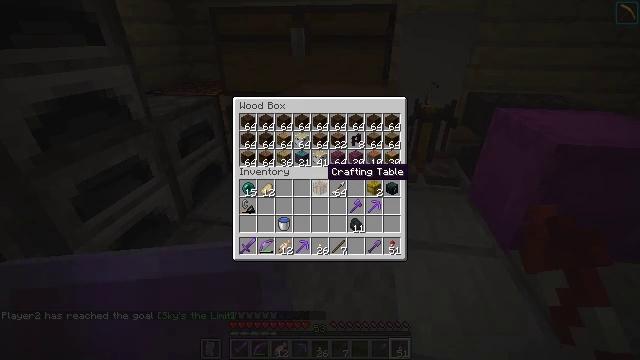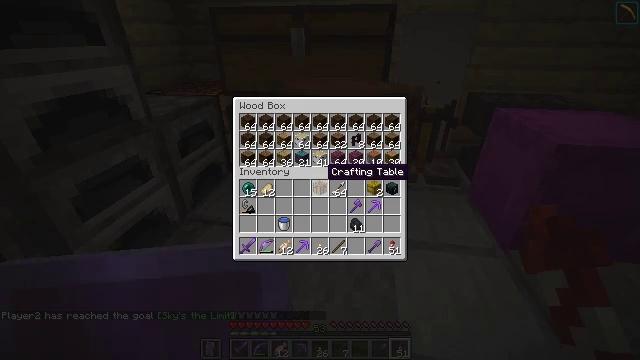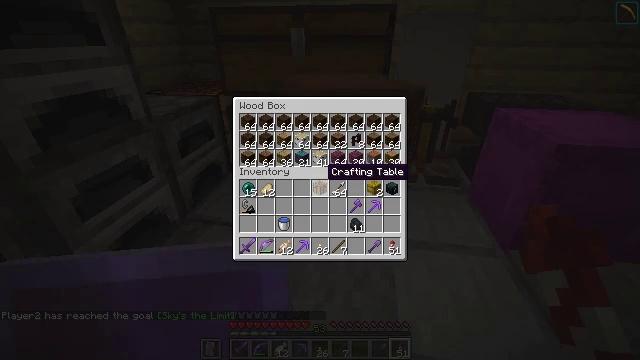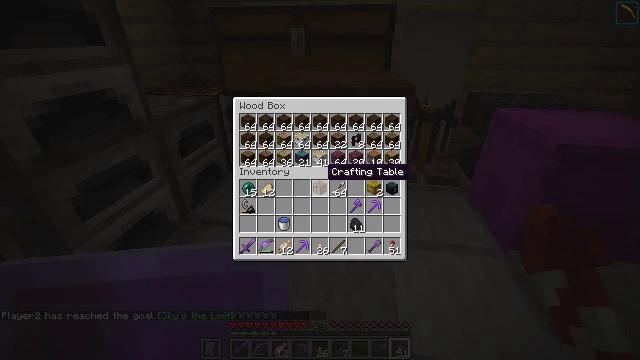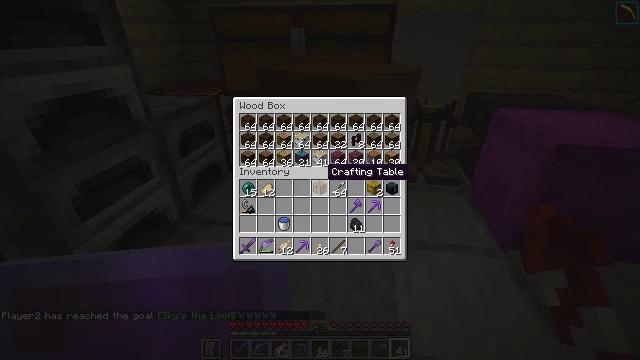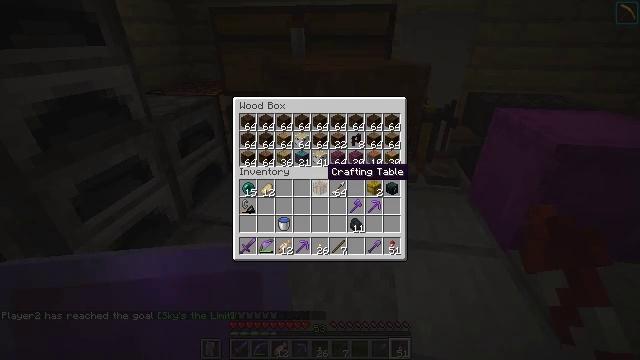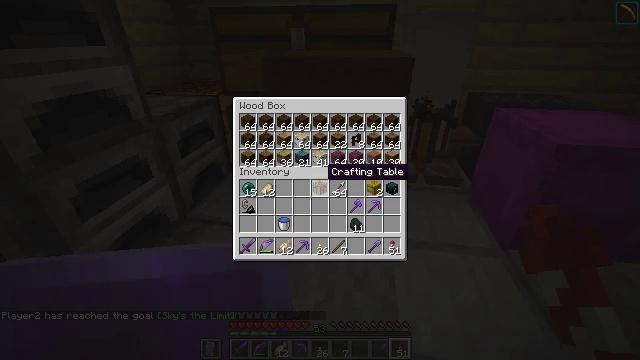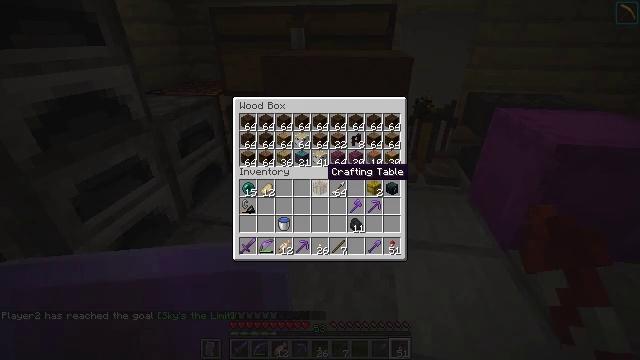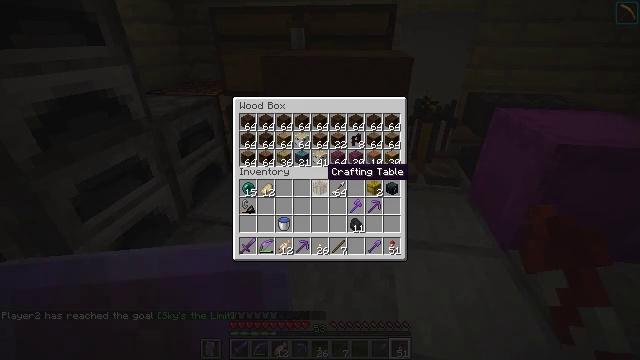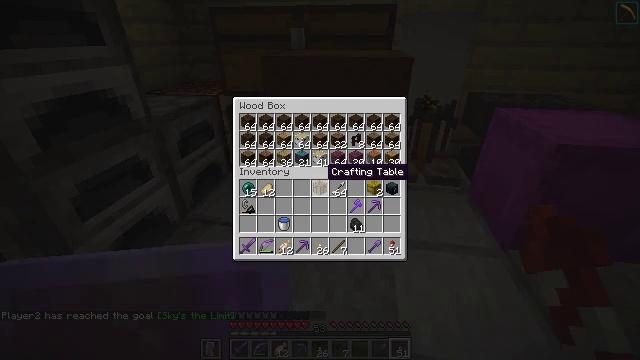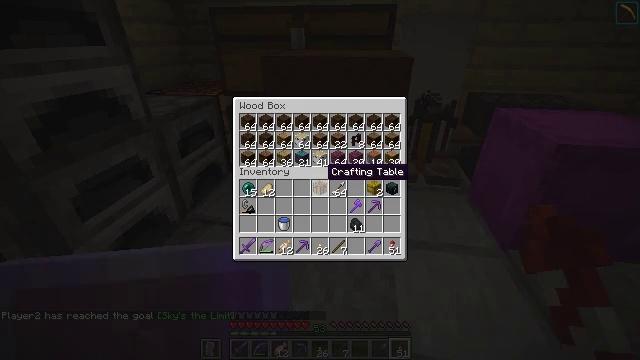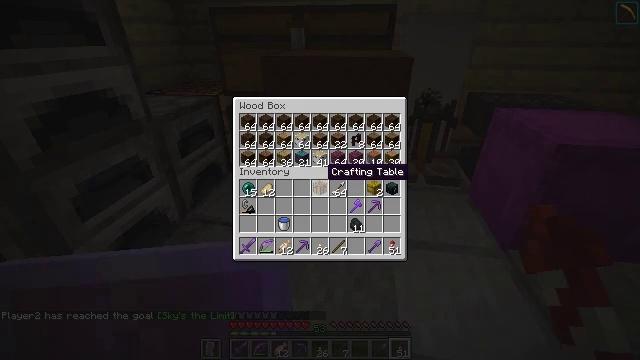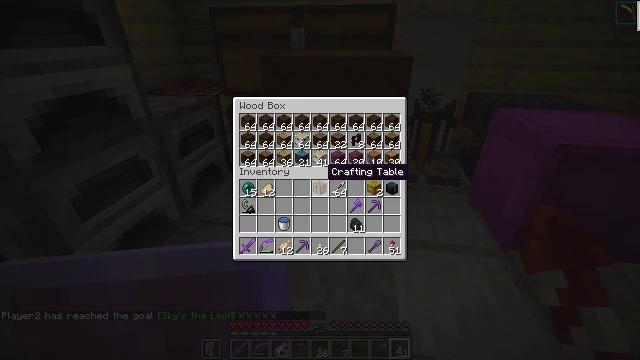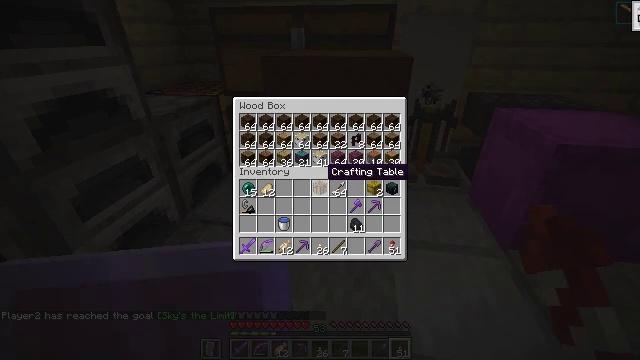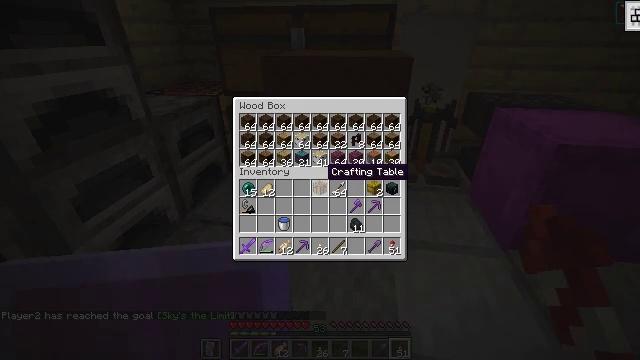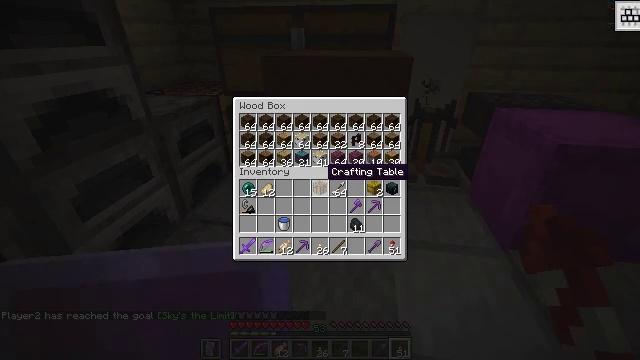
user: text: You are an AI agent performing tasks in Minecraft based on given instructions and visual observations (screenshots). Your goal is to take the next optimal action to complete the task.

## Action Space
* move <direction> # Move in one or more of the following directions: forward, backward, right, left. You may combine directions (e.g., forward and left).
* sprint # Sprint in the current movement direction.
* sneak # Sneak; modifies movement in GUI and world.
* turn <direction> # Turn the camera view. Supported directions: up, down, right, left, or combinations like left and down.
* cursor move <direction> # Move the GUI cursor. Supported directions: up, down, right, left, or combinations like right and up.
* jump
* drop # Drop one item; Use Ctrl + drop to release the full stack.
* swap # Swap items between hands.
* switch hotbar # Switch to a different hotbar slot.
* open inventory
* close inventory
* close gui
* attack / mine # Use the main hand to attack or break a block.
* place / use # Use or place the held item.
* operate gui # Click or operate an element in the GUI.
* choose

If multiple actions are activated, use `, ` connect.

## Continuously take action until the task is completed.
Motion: motion action
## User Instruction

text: Break the vines.
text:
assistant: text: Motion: no_op
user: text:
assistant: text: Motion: no_op
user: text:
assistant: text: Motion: no_op
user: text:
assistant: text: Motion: no_op
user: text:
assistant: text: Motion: no_op
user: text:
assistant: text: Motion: no_op
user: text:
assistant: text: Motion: no_op
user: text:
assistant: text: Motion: no_op
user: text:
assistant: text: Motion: no_op
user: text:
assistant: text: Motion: no_op
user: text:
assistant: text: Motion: no_op
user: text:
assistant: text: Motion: no_op
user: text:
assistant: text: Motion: no_op
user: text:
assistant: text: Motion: no_op
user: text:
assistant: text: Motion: no_op
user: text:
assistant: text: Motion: no_op
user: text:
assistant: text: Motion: no_op
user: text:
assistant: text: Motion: no_op
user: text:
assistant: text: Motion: no_op
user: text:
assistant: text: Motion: turn right
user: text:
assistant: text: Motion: turn right
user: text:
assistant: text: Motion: turn right
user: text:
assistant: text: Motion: turn right
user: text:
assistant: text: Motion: no_op
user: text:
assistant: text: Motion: turn right
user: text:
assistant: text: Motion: no_op
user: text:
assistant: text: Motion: no_op
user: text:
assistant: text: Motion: no_op
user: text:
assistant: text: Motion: no_op
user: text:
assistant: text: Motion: no_op